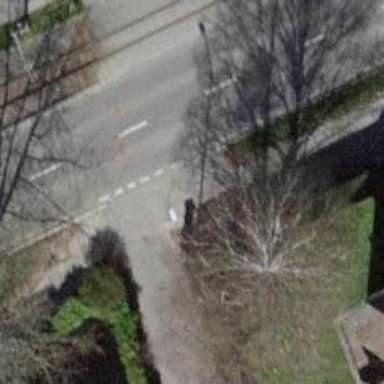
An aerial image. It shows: Unmarked road crossing.